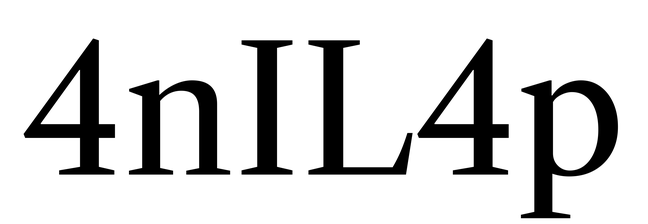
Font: LibreCaslonText_Regular